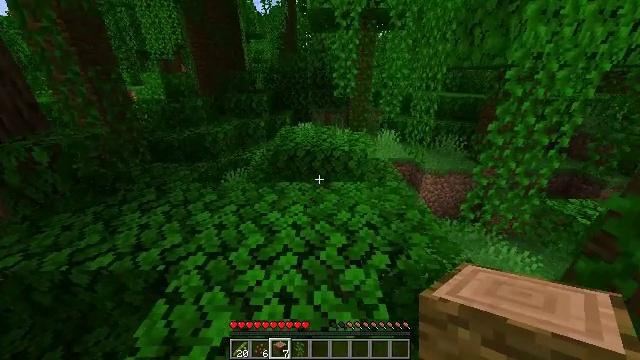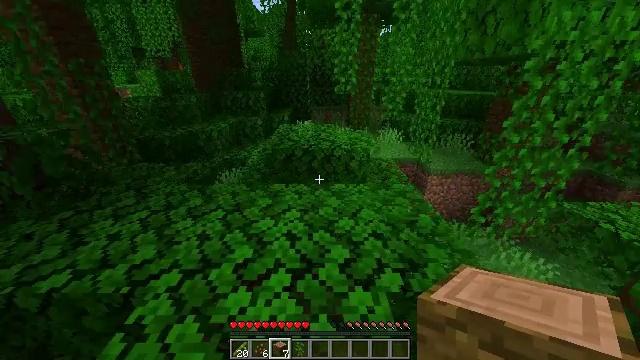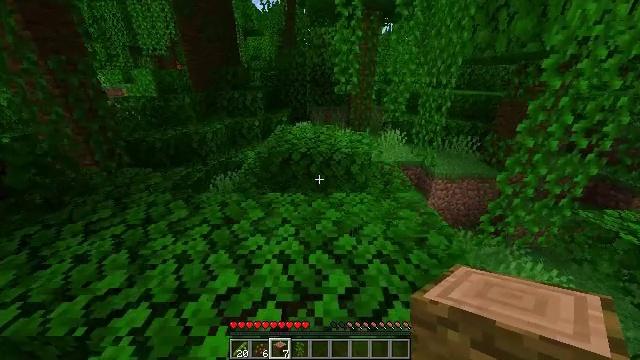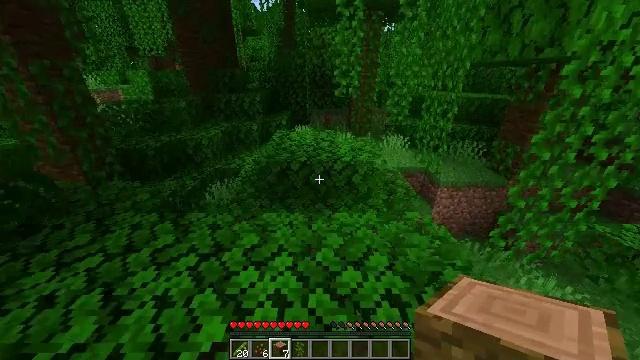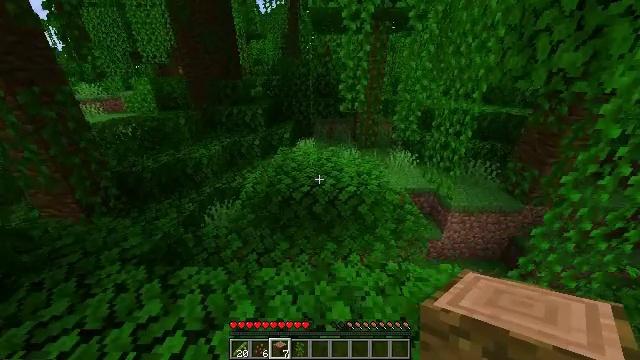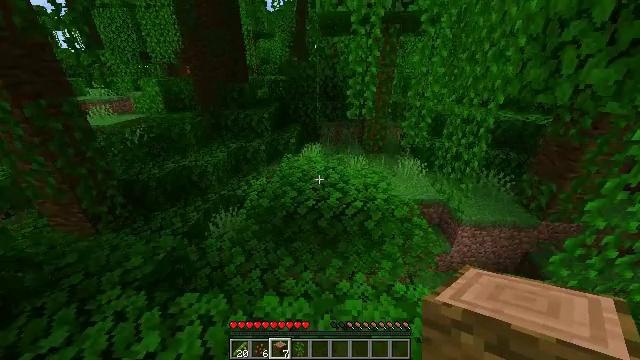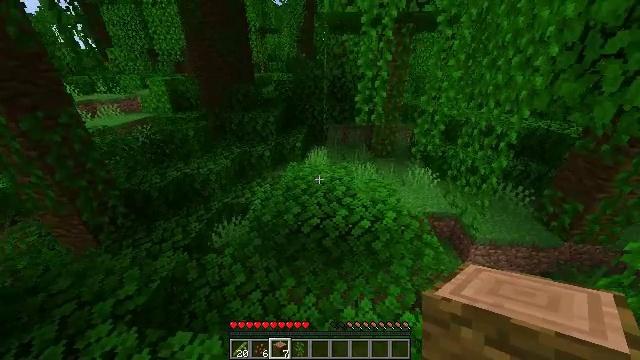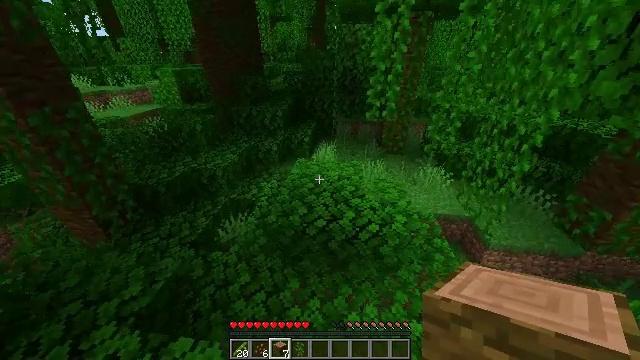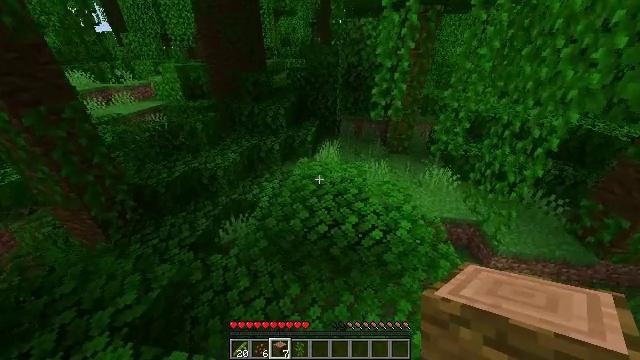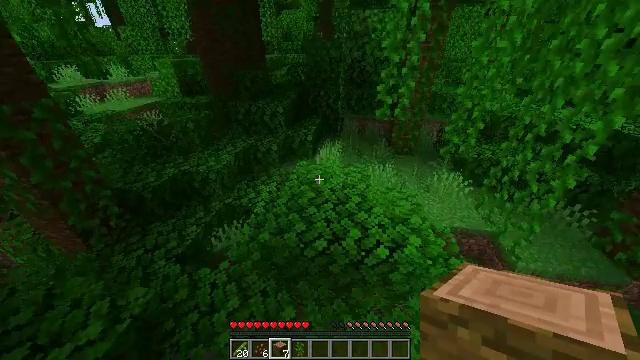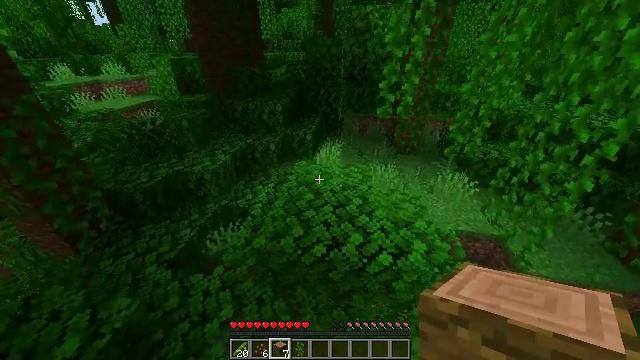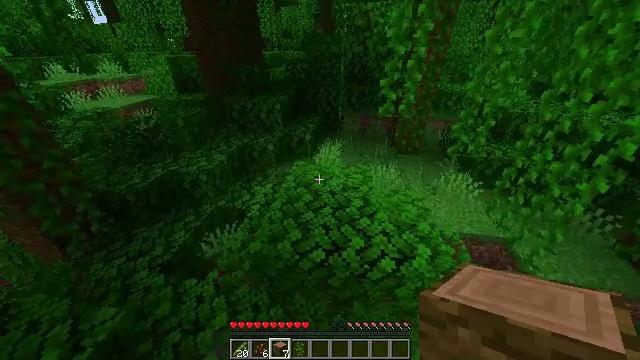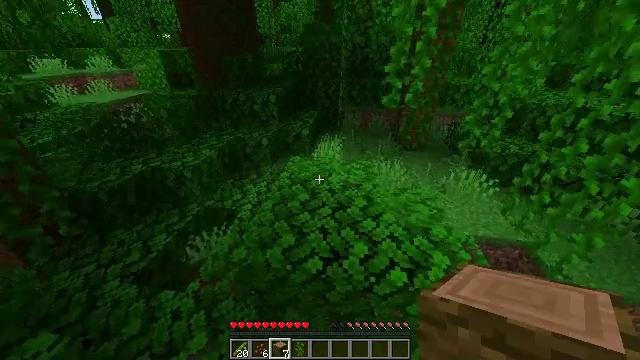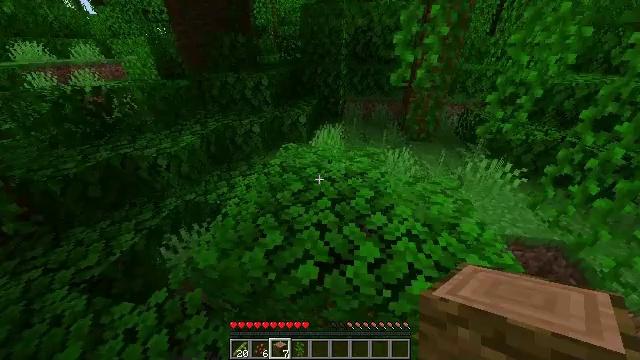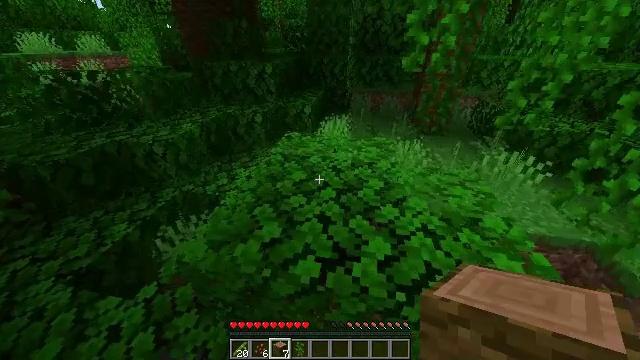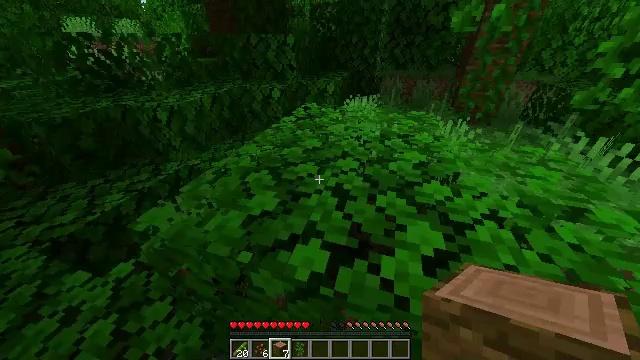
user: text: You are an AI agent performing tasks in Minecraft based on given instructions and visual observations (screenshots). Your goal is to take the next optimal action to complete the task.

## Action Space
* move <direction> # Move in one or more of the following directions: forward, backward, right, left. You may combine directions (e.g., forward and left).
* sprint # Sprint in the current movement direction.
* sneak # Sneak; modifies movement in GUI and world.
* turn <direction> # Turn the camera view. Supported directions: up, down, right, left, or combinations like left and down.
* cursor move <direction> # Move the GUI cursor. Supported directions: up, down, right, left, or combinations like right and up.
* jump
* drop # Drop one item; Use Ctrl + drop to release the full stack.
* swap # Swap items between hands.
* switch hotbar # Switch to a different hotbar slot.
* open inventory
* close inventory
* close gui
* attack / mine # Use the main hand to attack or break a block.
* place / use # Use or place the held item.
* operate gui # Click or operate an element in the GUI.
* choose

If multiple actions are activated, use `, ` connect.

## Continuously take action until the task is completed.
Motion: motion action
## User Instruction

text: Mine the cocoa pods for beans.
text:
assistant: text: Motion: move forward, jump
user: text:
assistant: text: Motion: move forward, jump
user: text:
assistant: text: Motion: move forward, sprint, jump
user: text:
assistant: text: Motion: move forward, sprint, turn left, jump
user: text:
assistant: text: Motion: move forward, sprint, turn left, jump
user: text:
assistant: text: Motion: move forward, sprint, turn left and down, jump
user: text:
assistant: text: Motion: move forward, turn left and down, jump
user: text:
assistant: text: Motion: move forward, turn left and down, jump
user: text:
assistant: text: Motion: move forward, jump
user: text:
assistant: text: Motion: move forward, jump
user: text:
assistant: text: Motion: move forward, jump
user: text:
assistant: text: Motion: move forward, jump
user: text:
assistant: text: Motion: move forward, jump
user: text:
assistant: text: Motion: move forward, turn left, jump
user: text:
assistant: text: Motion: move forward, turn left, jump
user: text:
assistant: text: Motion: move forward, sprint, turn left and up, jump
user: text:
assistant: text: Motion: move forward, sprint, turn left and up, jump
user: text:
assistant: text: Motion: move forward, sprint, turn left and up, jump
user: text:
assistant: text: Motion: move forward, sprint, turn left, jump
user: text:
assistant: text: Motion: move forward, jump
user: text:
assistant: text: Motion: move forward, jump
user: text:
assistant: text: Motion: move forward, jump
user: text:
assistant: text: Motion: move forward, jump
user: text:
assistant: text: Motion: move forward, jump
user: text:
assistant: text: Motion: move forward, jump
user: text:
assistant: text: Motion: move forward, jump
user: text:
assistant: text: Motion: move forward, jump
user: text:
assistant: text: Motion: move forward, sprint, jump
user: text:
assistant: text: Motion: move forward, sprint, jump
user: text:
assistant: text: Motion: move forward, sprint, jump